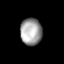
Tissue: lung
Cell type: Epithelial cells
Senescence score: 0.2001
Nuclear area (px): 569
Mean DAPI intensity: 159.852